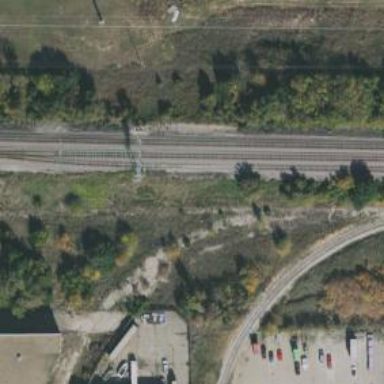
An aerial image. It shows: Abandoned railway spur.